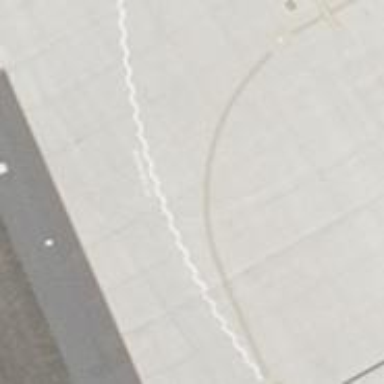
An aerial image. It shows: Concrete taxiway at the airport.